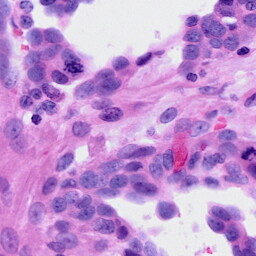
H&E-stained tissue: Ovarian